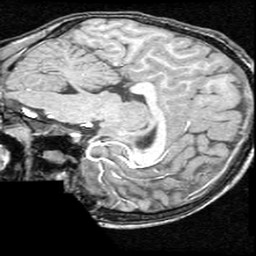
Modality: T1w
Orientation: sagittal
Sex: male
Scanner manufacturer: ge
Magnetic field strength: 1.5 T
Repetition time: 21 s
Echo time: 0.008 s